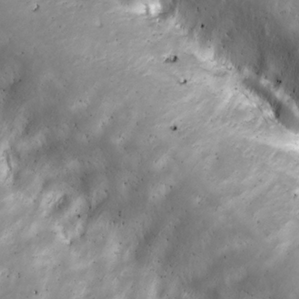
Label: non_frost